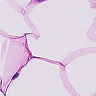
Metastatic tissue present: no